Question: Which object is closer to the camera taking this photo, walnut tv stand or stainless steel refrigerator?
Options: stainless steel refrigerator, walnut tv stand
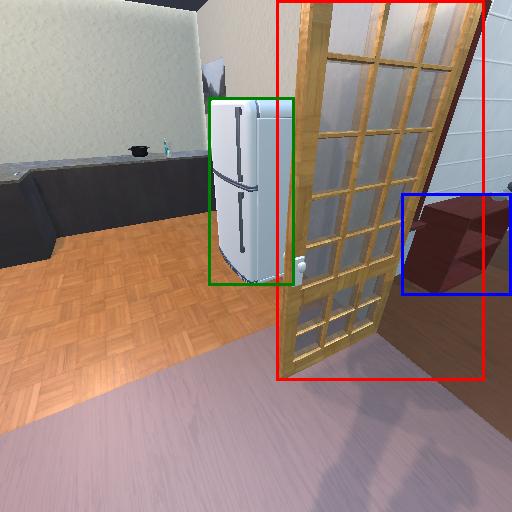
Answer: stainless steel refrigerator